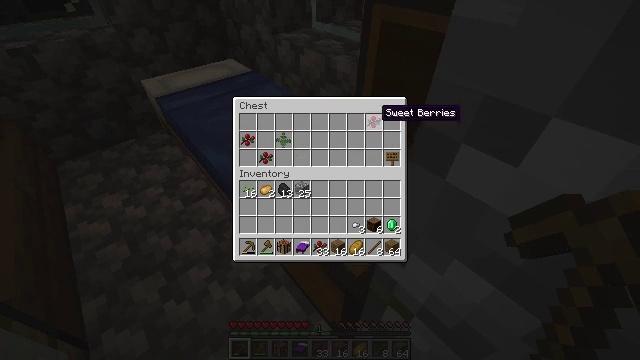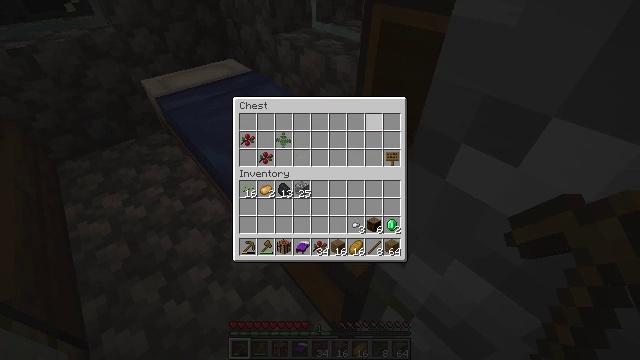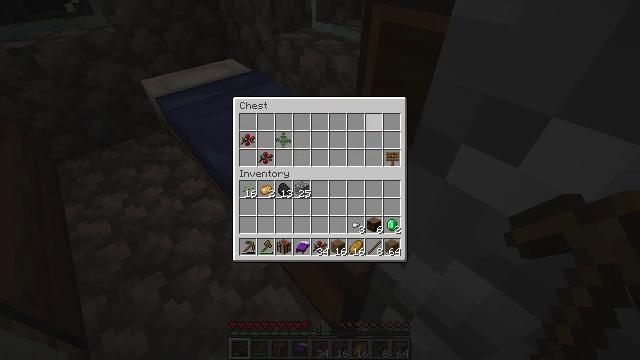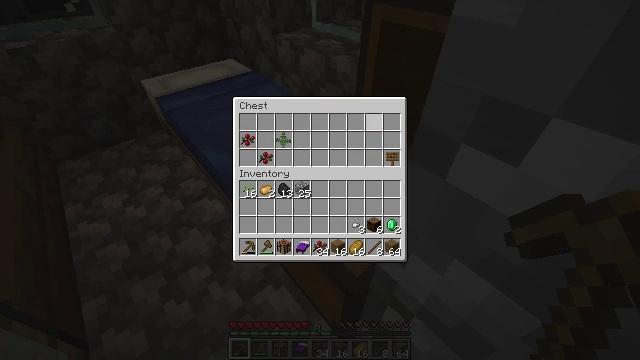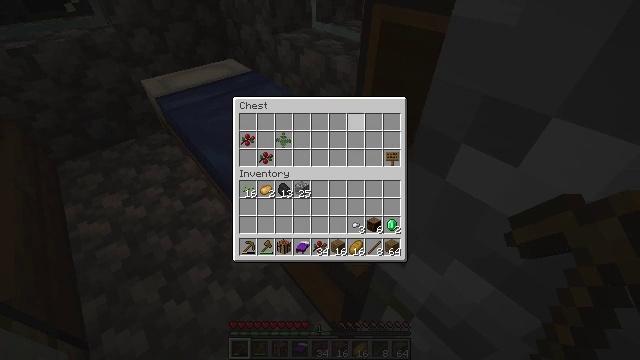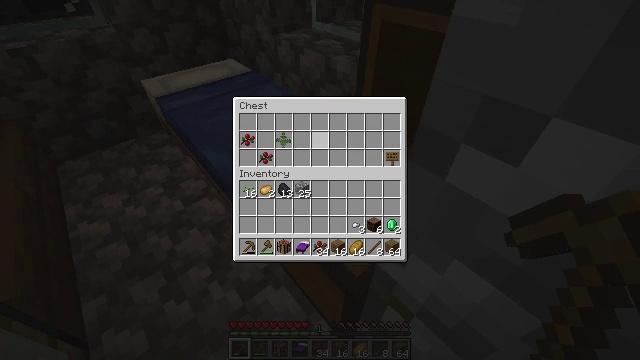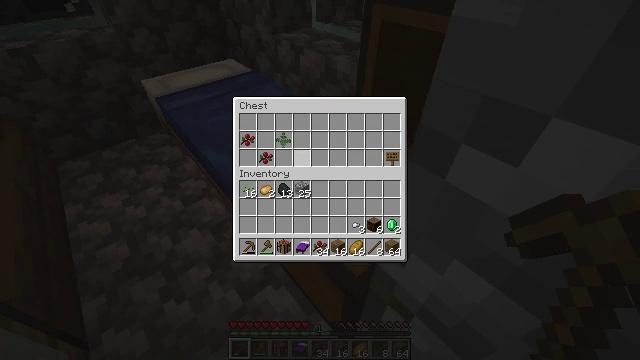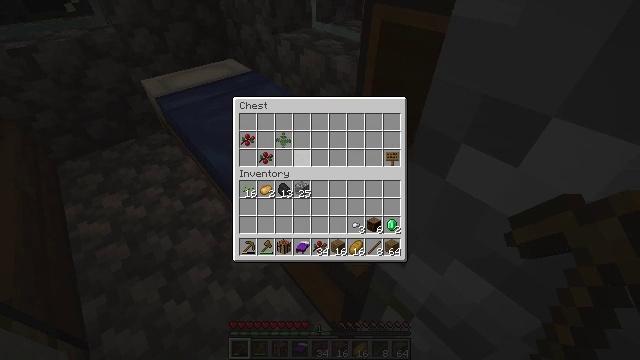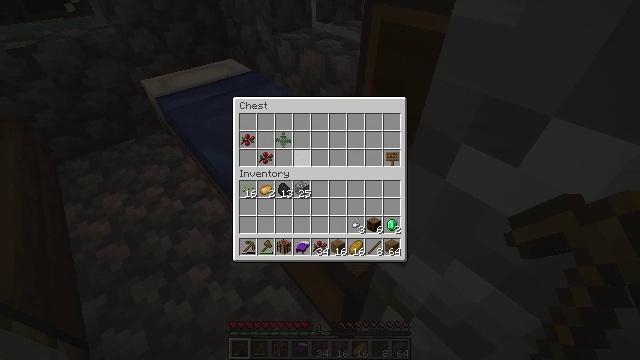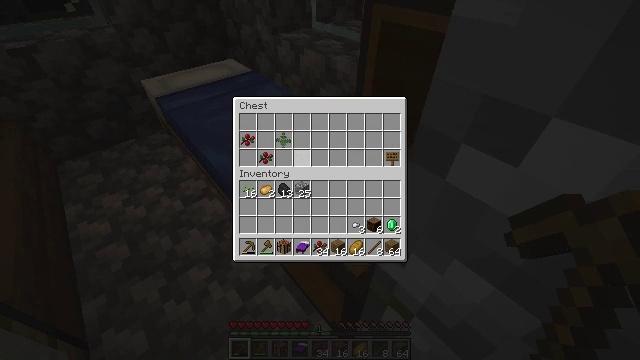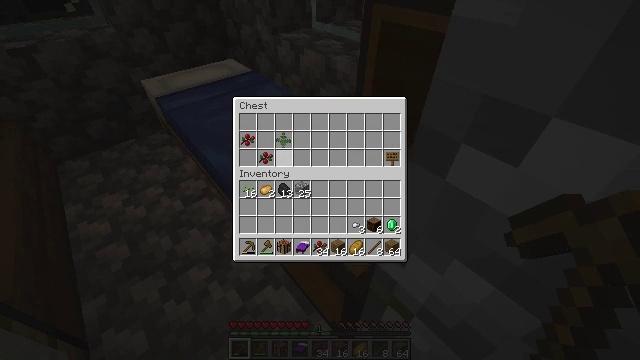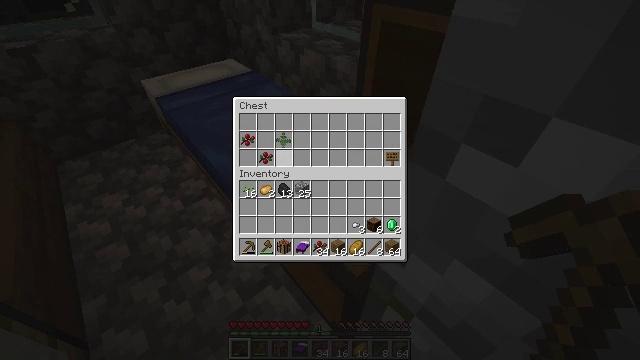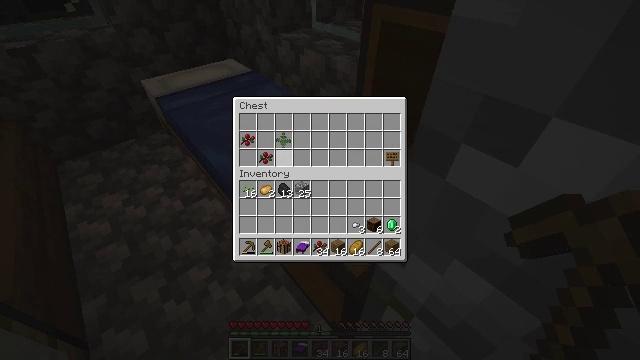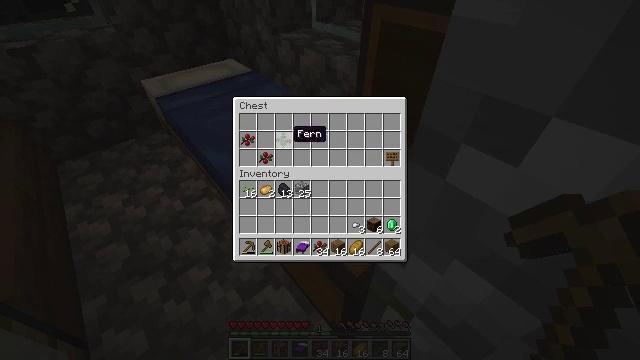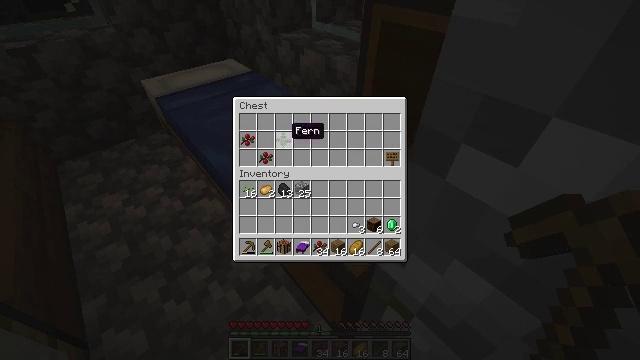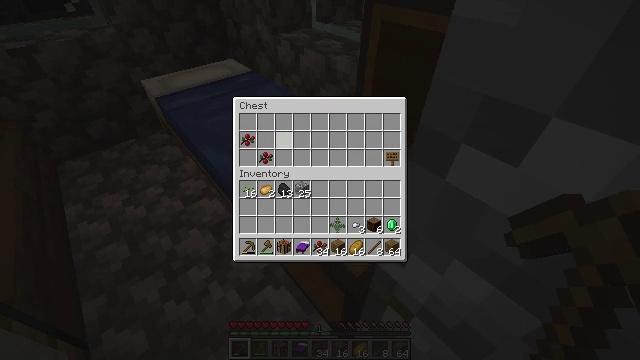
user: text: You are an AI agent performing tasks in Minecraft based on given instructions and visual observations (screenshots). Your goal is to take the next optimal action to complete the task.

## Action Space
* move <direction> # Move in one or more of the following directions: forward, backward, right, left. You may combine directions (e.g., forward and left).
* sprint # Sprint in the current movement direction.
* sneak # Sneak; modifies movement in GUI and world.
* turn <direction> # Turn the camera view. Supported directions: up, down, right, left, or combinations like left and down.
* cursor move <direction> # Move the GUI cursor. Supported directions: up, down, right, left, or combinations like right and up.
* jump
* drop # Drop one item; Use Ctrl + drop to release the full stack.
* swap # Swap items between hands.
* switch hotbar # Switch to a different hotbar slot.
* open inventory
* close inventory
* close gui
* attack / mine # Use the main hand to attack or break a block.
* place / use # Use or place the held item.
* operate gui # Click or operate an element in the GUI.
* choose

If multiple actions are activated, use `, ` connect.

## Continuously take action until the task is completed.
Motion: motion action
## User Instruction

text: Collect the large fern.
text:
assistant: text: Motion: sneak, operate gui
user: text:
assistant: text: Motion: sneak, operate gui
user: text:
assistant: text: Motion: sneak, operate gui
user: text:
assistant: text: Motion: sneak, cursor move left
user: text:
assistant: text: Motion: sneak, cursor move left and down
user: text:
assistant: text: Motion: sneak, cursor move left and down
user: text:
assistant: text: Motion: sneak
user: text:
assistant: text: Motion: sneak
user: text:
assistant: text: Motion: sneak
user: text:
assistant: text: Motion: sneak
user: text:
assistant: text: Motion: sneak
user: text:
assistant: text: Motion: sneak
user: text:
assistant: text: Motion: sneak
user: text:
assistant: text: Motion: sneak
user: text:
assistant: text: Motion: sneak, operate gui
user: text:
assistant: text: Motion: sneak, operate gui
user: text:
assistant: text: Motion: sneak
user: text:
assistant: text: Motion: sneak
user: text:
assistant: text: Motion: sneak, cursor move left
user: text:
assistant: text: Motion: sneak
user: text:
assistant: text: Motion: sneak
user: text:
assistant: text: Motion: sneak
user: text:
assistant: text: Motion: sneak
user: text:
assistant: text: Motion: sneak
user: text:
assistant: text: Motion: sneak
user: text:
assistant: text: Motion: sneak
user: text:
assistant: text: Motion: sneak, operate gui
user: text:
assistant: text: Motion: sneak, operate gui
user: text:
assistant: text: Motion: sneak, operate gui
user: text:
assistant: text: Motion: sneak